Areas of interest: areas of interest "Parking Lot"
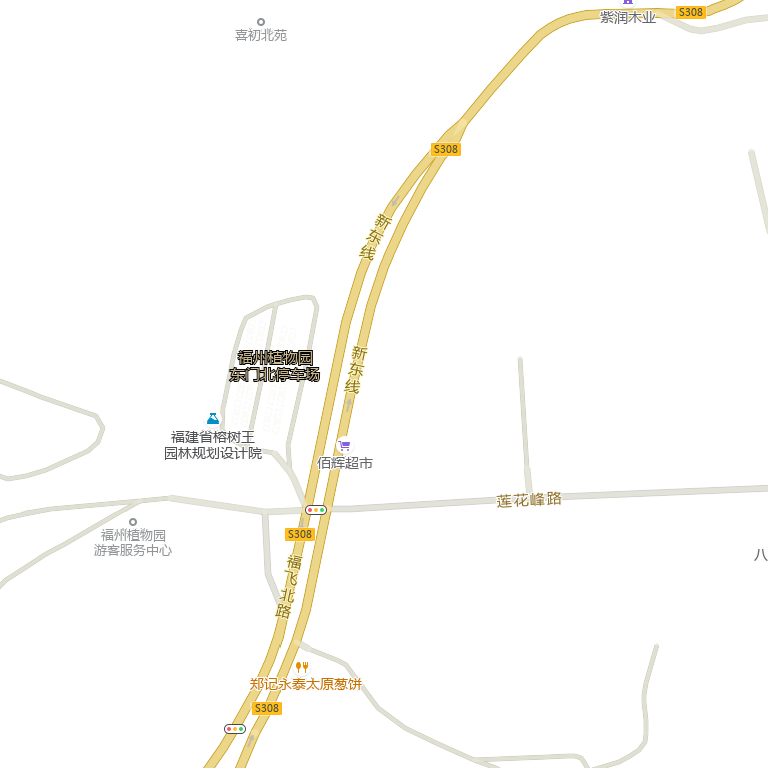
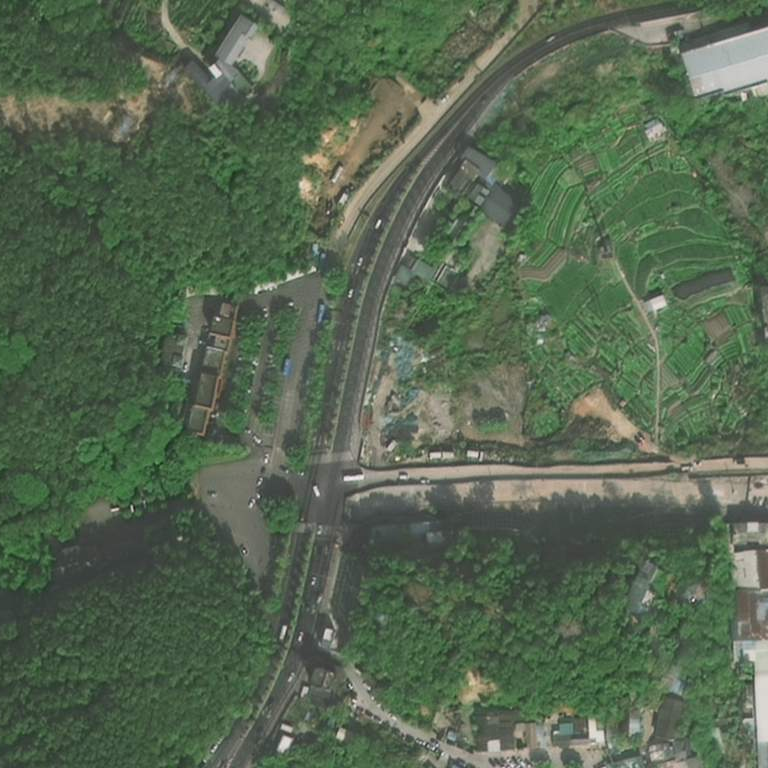